Question: I have done object detection in videos and found 5 to 6 coordinates in a frame. In each frame the distance between the co-ordinates varies because of the moving object. My text file has 13 columns ,first column is frame number and 6 coordinates as shown below. I have to find the frame No. which has maximum space between the coordinates to the minimum. The minimum arbitrary distance between each coordinates should not intersect each other as I want to segment the videos depending on the spacing between the coordinates.
Is there any pre-written algorithm for doing this type of segmentation or should I loop?

'''
301.467 0.713235 0.852451 0.752451 0.753922 0.380392 0.373039 0.282843 0.291667 0.262255 0.283824 0.236765 0.218627
301.6 0.717647 0.864706 0.752941 0.761275 0.753431 0.743627 0.388235 0.383333 0.286765 0.294608 0.237745 0.207353
301.667 0.722059 0.876471 0.756863 0.763726 0.395098 0.391667 0.284314 0.289216 0.238725 0.198529 nan nan
301.867 0.72451 0.884314 0.762745 0.771078 0.40098 0.401961 0.290686 0.292647 0.240196 0.207843 0.241176 0.190686
302 0.731373 0.897059 0.760784 0.771569 0.413725 0.422549 0.302941 0.292157 0.25098 0.179412 nan nan
302.067 0.743627 0.917157 0.765686 0.777941 0.430392 0.444608 0.305392 0.293137 0.257843 0.17402 nan nan
302.2 0.754902 0.928431 0.768627 0.782843 0.440686 0.458333 0.316667 0.294608 0.266176 0.17451 nan nan
302.267 0.768137 0.937745 0.770098 0.789216 0.454902 0.476961 0.323039 0.296569 0.276471 0.186275 nan nan
302.467 0.783824 0.939706 0.769608 0.794608 0.47598 0.498039 0.328431 0.29951 0.281863 0.194118 nan nan
302.8 0.792647 0.940686 0.768627 0.8 0.486765 0.510294 0.337745 0.305392 0.285294 0.2 nan nan
'''
The expected output is like
1st maximum space in video segment ': 301.467 to 301.867'
2nd maximum space in video segment ': 302.2 to 302.8'
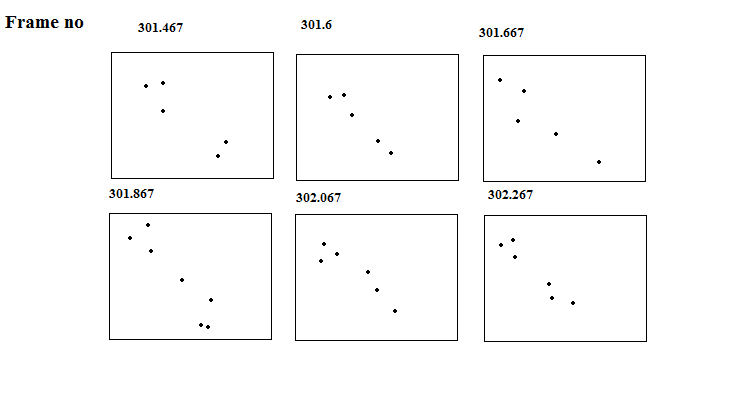
Answer: The following script first converts your data into a list of rows. For each row the initial value is discarded and a list of permutations holding all of the pairs is then created. 'maths.hypot' is then used to calculate the distance. 'max_distance' is displayed for each set sorted by distance.
'''
import math, itertools
data = """301.467 0.713235 0.852451 0.752451 0.753922 0.380392 0.373039 0.282843 0.291667 0.262255 0.283824 0.236765 0.218627
301.6 0.717647 0.864706 0.752941 0.761275 0.753431 0.743627 0.388235 0.383333 0.286765 0.294608 0.237745 0.207353
301.667 0.722059 0.876471 0.756863 0.763726 0.395098 0.391667 0.284314 0.289216 0.238725 0.198529 nan nan
301.867 0.72451 0.884314 0.762745 0.771078 0.40098 0.401961 0.290686 0.292647 0.240196 0.207843 0.241176 0.190686
302 0.731373 0.897059 0.760784 0.771569 0.413725 0.422549 0.302941 0.292157 0.25098 0.179412 nan nan
302.067 0.743627 0.917157 0.765686 0.777941 0.430392 0.444608 0.305392 0.293137 0.257843 0.17402 nan nan
302.2 0.754902 0.928431 0.768627 0.782843 0.440686 0.458333 0.316667 0.294608 0.266176 0.17451 nan nan
302.267 0.768137 0.937745 0.770098 0.789216 0.454902 0.476961 0.323039 0.296569 0.276471 0.186275 nan nan
302.467 0.783824 0.939706 0.769608 0.794608 0.47598 0.498039 0.328431 0.29951 0.281863 0.194118 nan nan
302.8 0.792647 0.940686 0.768627 0.8 0.486765 0.510294 0.337745 0.305392 0.285294 0.2 nan nan"""
def calc_distance(c1, c2):
return math.hypot(c2[0] - c1[0], c2[1] - c1[1])
results = []
for row in data.split("
"):
cols = [float(col) for col in row.split(" ") if len(col)]
max_distance = 0
for c1,c2 in itertools.permutations(zip(cols[1:], cols[2:]), 2):
max_distance = max(max_distance, calc_distance(c1,c2))
results.append((max_distance, cols[0]))
results.sort()
for distance, frame in results:
print "%-15s %f" % (frame, distance)
'''
This produces the following results showing the frames sorted in max distance order:
'''
301.467 0.814885
301.6 0.831112
301.667 0.847618
301.867 0.860743
302.0 0.869144
302.067 0.887828
302.8 0.897788
302.267 0.898022
302.2 0.898471
302.467 0.898814
'''
This was done using Python 2.7.9. I have not manually verified the results.
I am still not completely sure I understand the question, but the following solution calculates the smallest and biggest coordinates from all frames and shows in which frame each outlying coordinate was found. This would give you suitable information with which to auto crop.
'''
# Hold the frame number and the value for each side
# Where 100 is greater than the expected height and width of the frame
# Assuming top left is (0,0)
frame_top = (0.0, 100.0)
frame_left = (0.0, 100.0)
frame_bottom = (0.0, 0.0)
frame_right = (0.0, 0.0)
for row in data.split("
"):
cols = [float(col) for col in row.split(" ") if len(col)]
icols = iter(cols[1:])
for x in icols:
y = next(icols)
if x and y: # Skip any nan values
if x < frame_left[1]:
frame_left = (cols[0], x)
if x > frame_right[1]:
frame_right = (cols[0], x)
if y < frame_top[1]:
frame_top = (cols[0], y)
if y > frame_bottom[1]:
frame_bottom = (cols[0], y)
print "Frame %f has top %f" % frame_top
print "Frame %f has left %f" % frame_left
print "Frame %f has bottom %f" % frame_bottom
print "Frame %f has right %f" % frame_right
'''
This gives the following output:
'''
Frame 302.067000 has top 0.174020
Frame 301.467000 has left 0.236765
Frame 302.800000 has bottom 0.940686
Frame 302.800000 has right 0.792647
'''
In effect it is calculating the smallest bounding rectangle for all points. You could of course submit smaller ranges of frames.